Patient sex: F
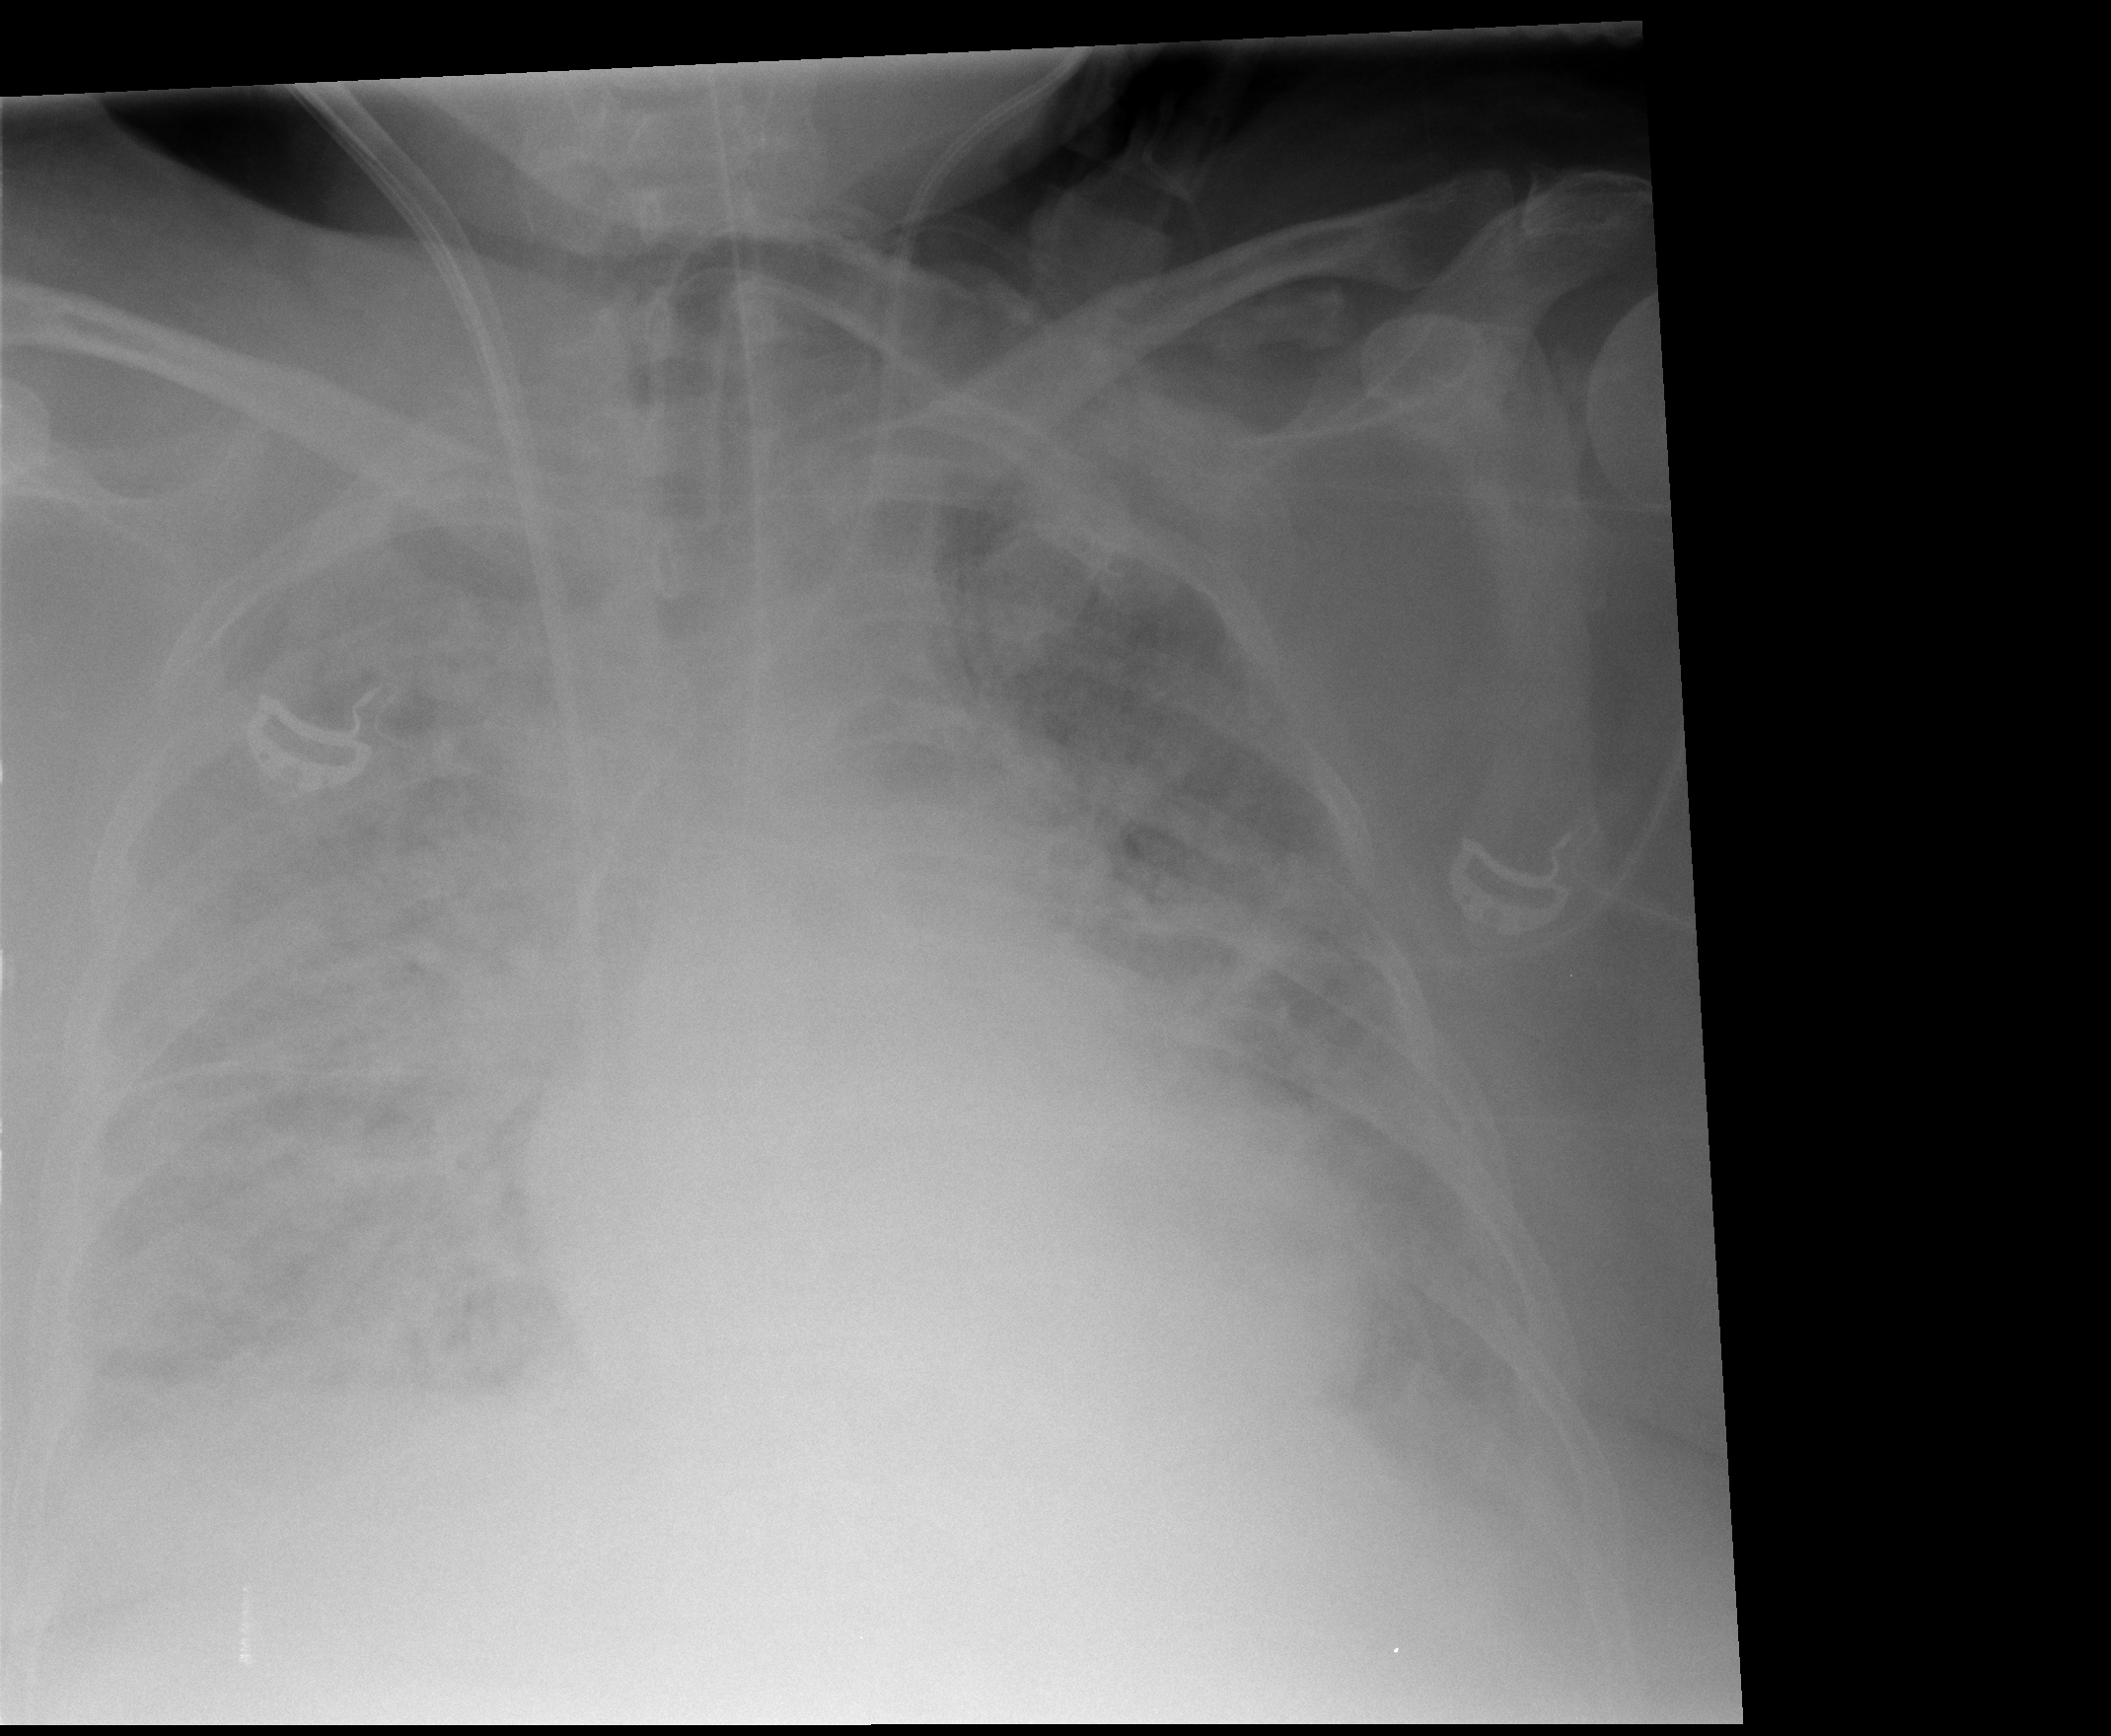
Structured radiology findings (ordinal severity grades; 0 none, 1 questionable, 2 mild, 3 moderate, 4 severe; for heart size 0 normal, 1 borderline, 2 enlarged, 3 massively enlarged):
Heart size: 2
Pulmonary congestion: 3
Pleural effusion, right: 2
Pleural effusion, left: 2
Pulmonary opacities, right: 4
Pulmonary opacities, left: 3
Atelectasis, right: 4
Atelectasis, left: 3